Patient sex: M
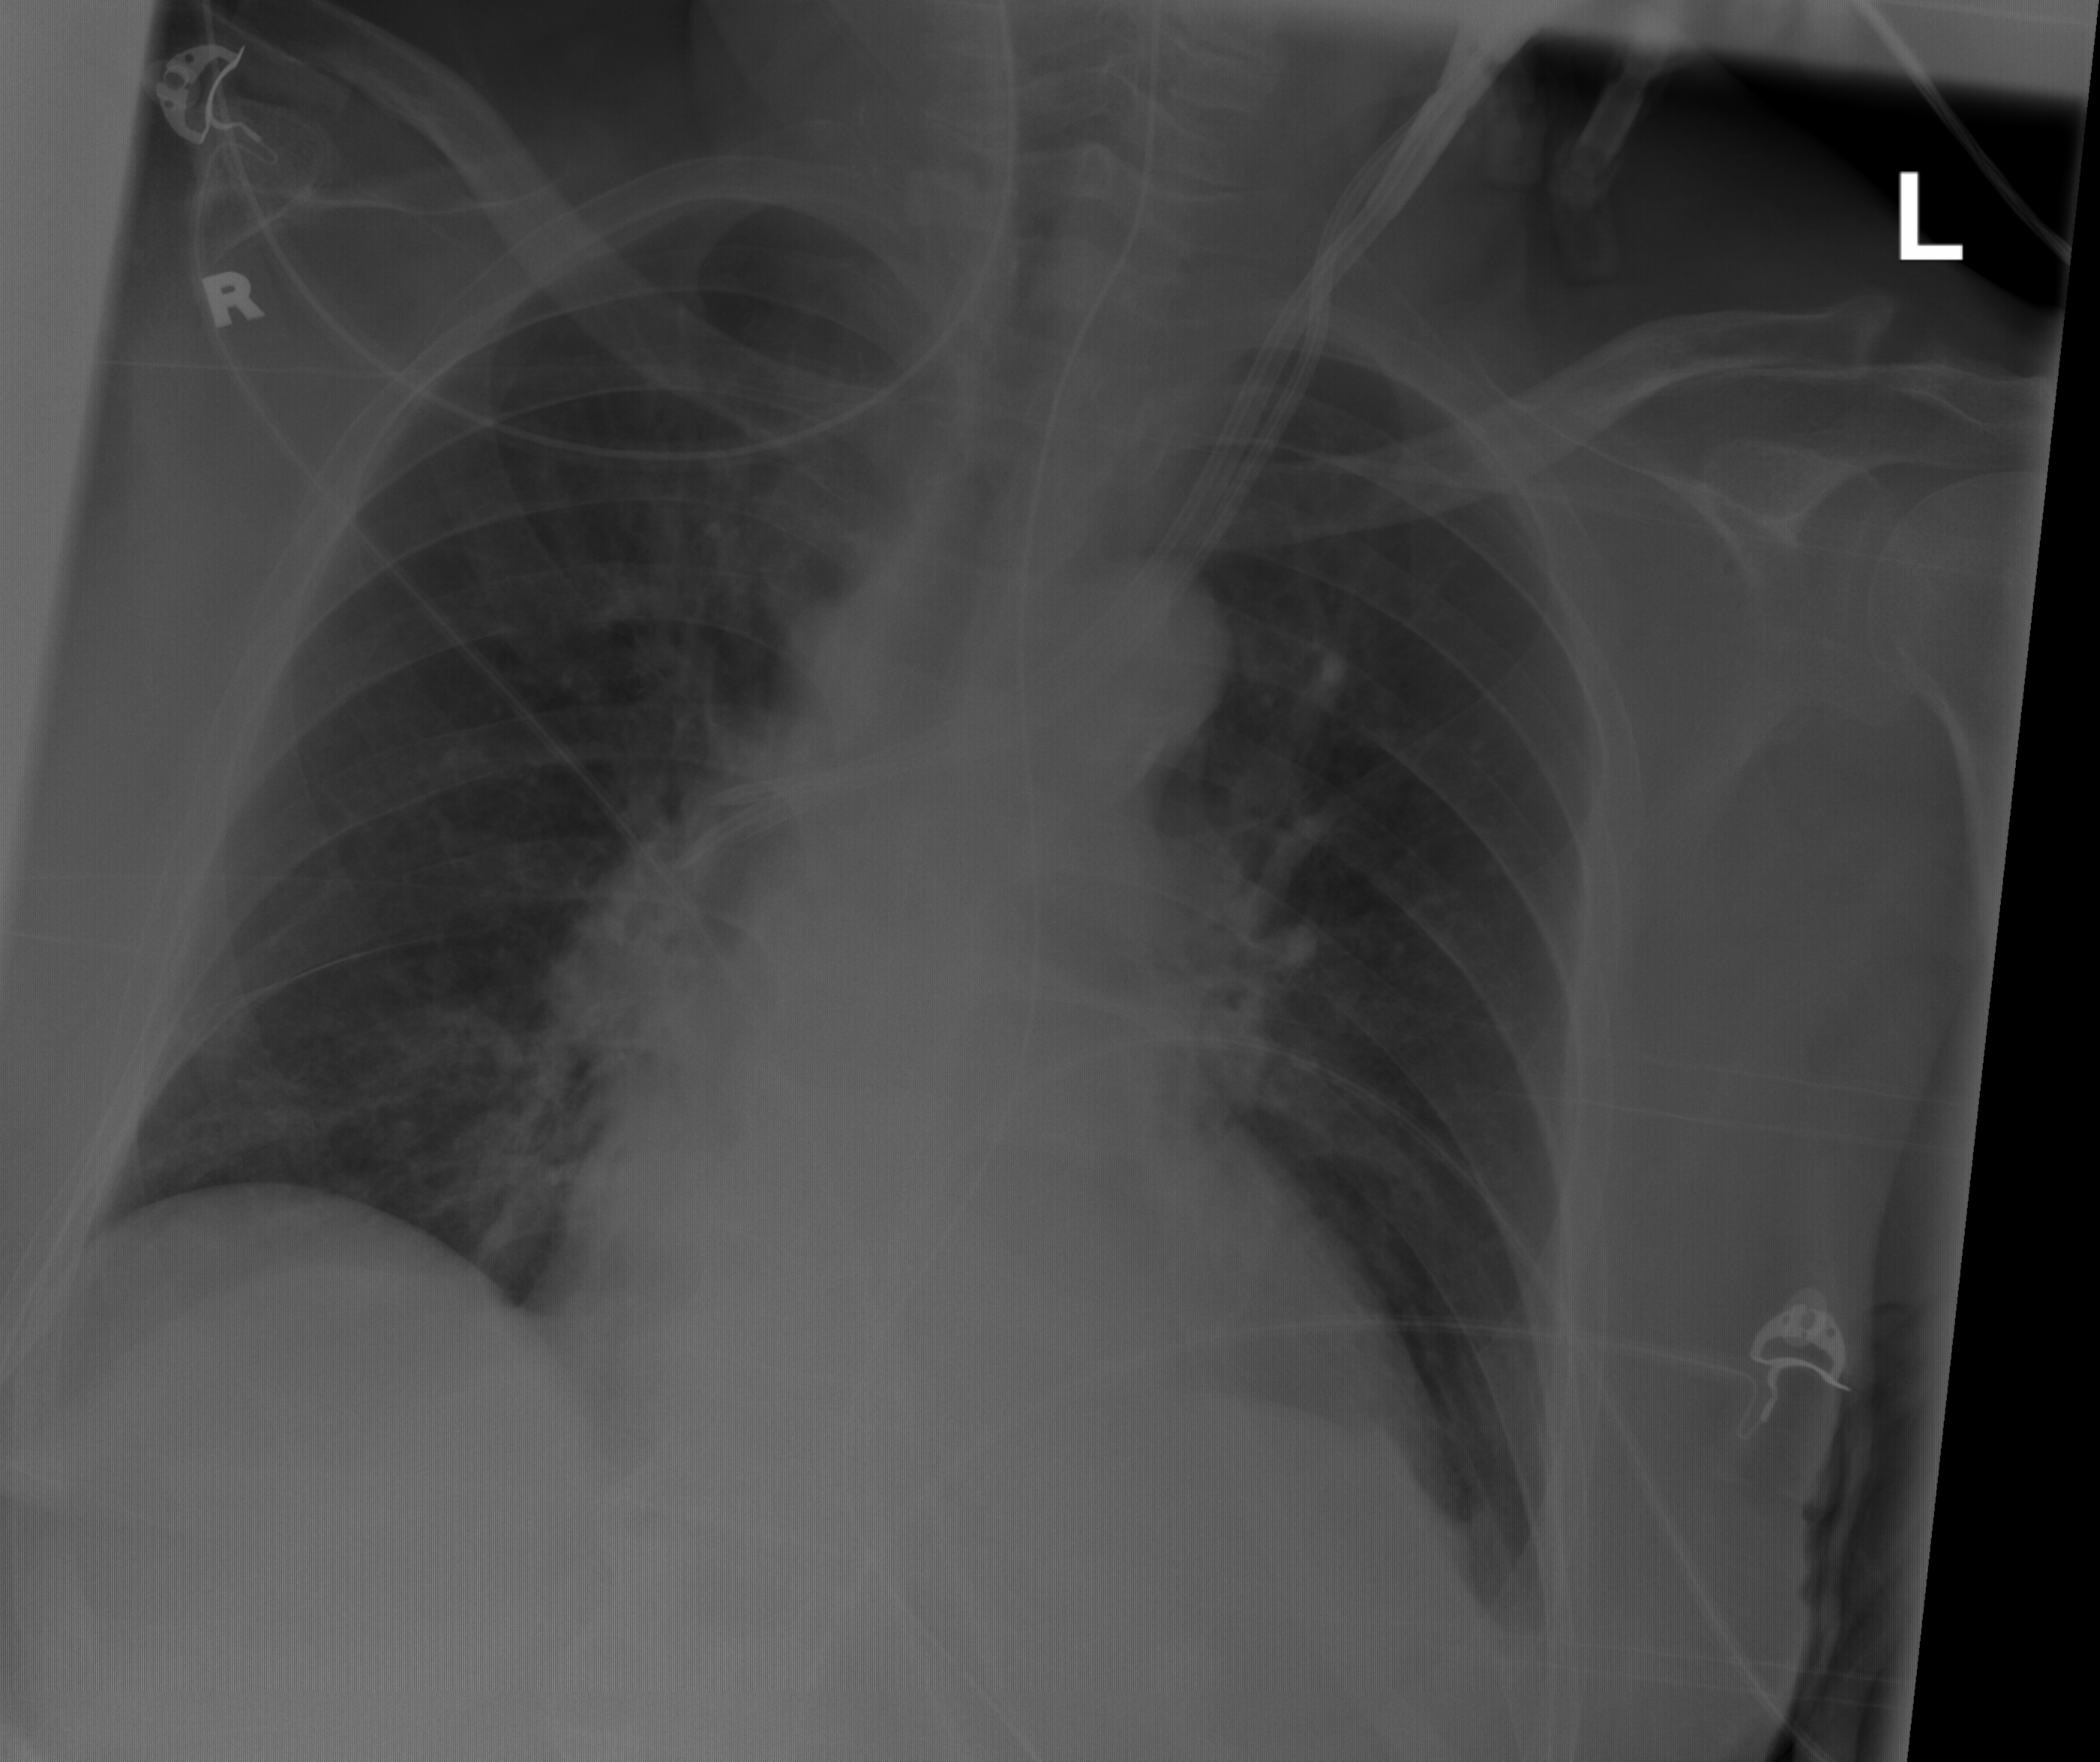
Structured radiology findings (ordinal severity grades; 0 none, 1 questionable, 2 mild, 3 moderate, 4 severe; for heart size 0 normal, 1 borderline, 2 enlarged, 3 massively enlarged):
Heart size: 2
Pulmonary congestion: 0
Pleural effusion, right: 0
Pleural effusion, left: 1
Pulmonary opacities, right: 1
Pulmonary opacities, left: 0
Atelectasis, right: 2
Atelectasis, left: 2